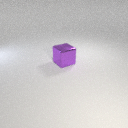
large purple metal cube